Question: I'm following a tutorial on Xamarin right now. In the tutorial they create an Azure Mobile App project for the backend. But the pop-up is empty for me and I can only see the layout. Is this just a bug or am I doing something wrong here?
This is the screen I get:

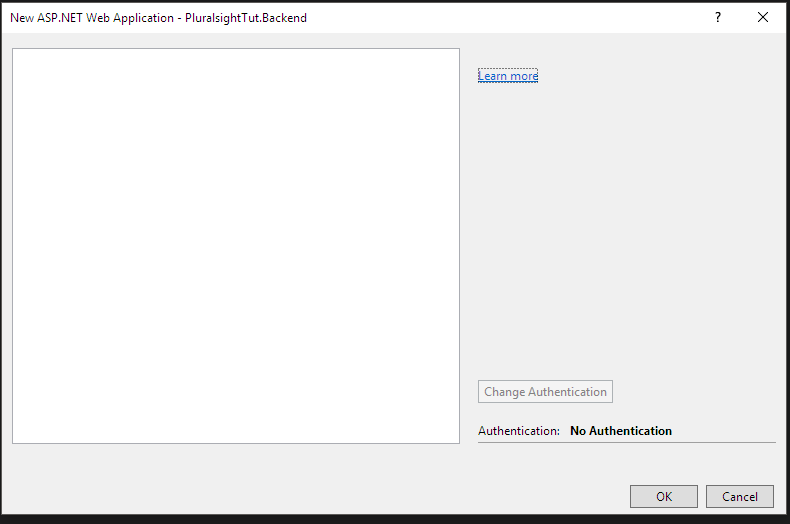
Answer: > But the pop-up is empty for me and I can only see the layout. Is this just a bug or am I doing something wrong here?
In my local machine, I installed both VS2015 and VS2017. I have reproduced the issue.
In my VS2017, I could create the azure mobile app as below:
<URL>
But in VS2015, I couldn't do it as your image shows. I suggest you could firstly report this issue as below image shows.
<URL>
Since I don't know your machine environment, so I suggest you could try below two workaround.
One is you could use VS2017 which you could download it from this <URL> and
select installing azure and xamarin.
Second you could directly download the backend in the azure portal.
1.Open your portal and click quick start.
<URL>
2.Select Xamarin forms
<URL>
3.Download the backend:
<URL>